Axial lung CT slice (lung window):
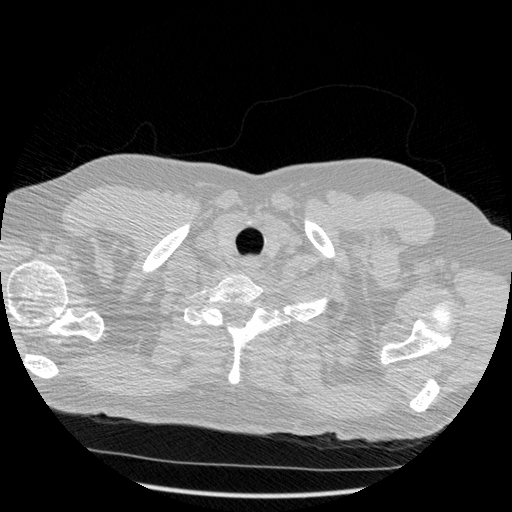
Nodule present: no